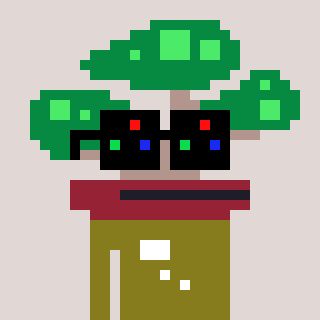
a pixel art character with square black sunglasses, a bonsai-shaped head and a gunk-colored body on a warm background